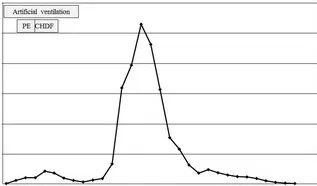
The time course of the changes in the patient's creatinine phosphokinesis (CPK) data. The patient's CPK level increased to 8832 IU/L on the fifth day of hospitalization and then showed a transient tendency to decrease. From the ninth day of hospitalization and following the start of rehabilitation, the patient's CPK level increased again to reach 105,945 IU/L on the 15th day of hospitalization. PE plasma exchange, CHDF continuous hemodiafiltration.
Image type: pathology (immunostaining)